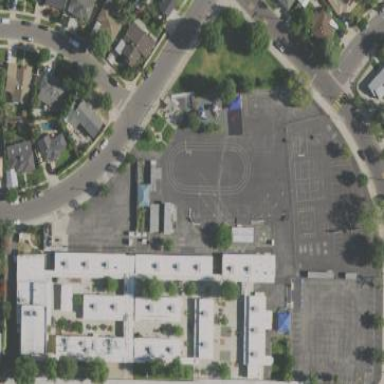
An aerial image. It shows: School.